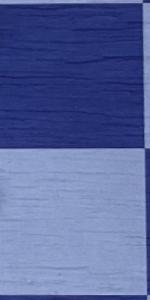
Label: Empty